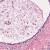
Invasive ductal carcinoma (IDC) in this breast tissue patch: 0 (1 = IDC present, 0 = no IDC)